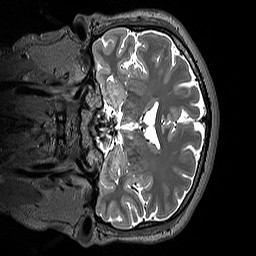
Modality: T2w
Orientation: coronal
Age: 33
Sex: male
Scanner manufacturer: siemens
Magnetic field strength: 3 T
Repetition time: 3.2 s
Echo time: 0.412 s